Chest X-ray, PA view. Patient: 53 years old, sex F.
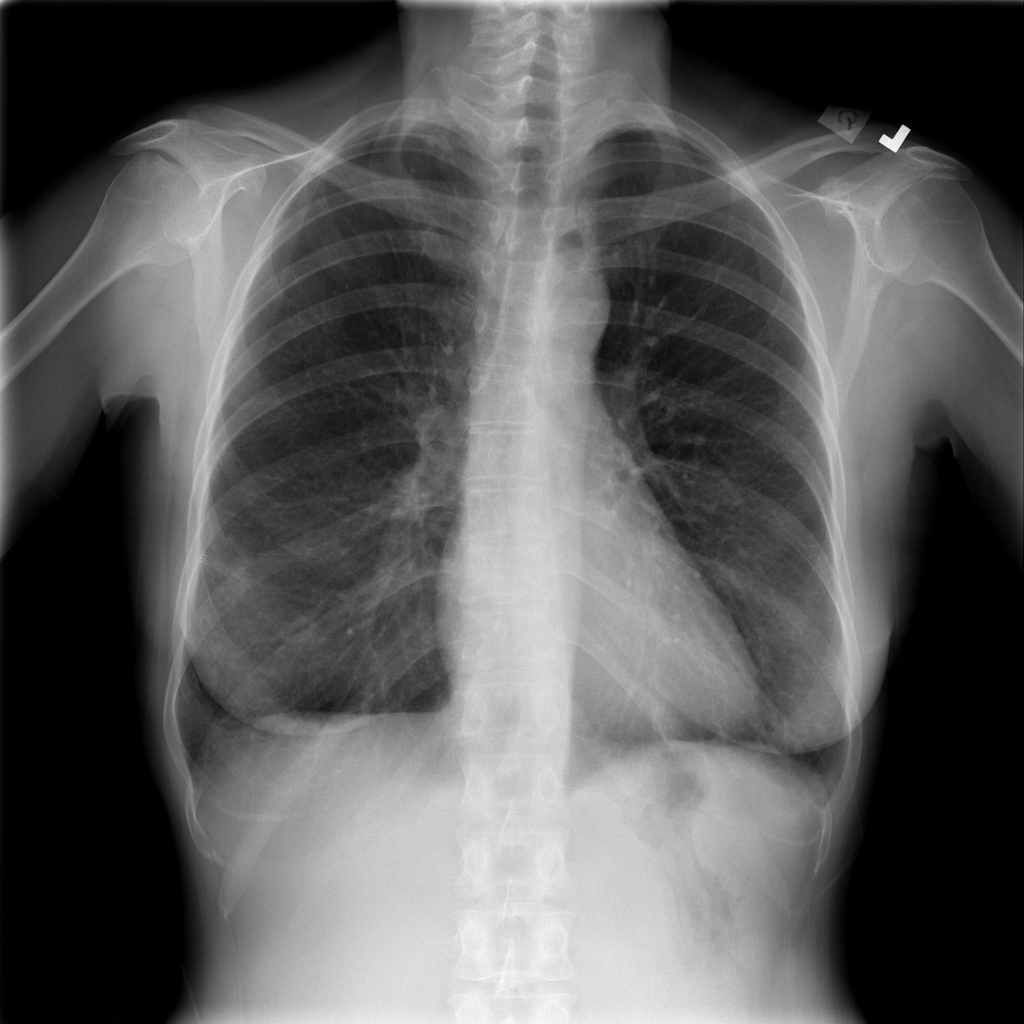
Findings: No Finding